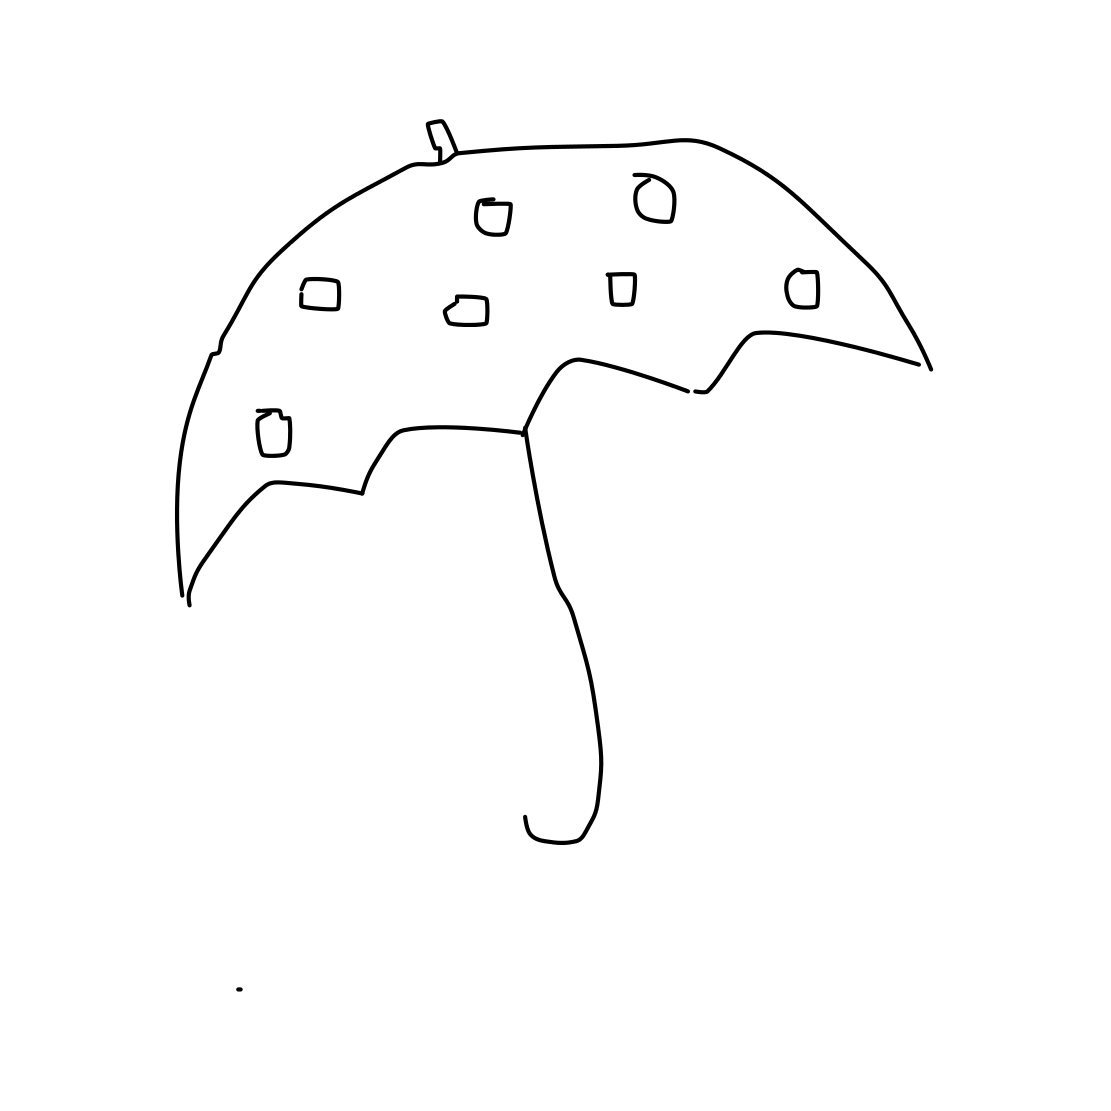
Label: umbrella